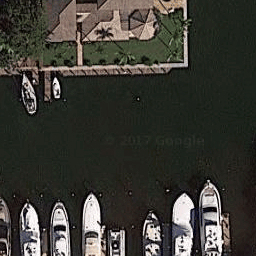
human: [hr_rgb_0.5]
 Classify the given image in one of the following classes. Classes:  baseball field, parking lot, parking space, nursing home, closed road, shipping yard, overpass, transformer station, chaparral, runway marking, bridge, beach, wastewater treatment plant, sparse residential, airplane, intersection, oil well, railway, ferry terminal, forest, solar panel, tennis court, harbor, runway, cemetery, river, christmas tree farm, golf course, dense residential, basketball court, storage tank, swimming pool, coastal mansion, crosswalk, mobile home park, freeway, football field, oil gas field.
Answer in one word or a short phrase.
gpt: harbor